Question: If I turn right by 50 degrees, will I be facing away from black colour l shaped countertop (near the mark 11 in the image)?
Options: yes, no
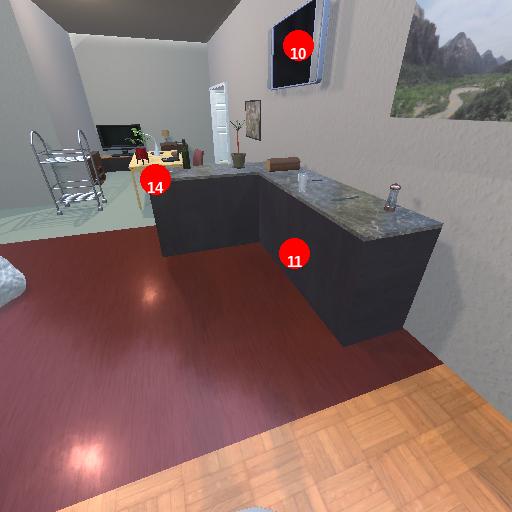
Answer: yes